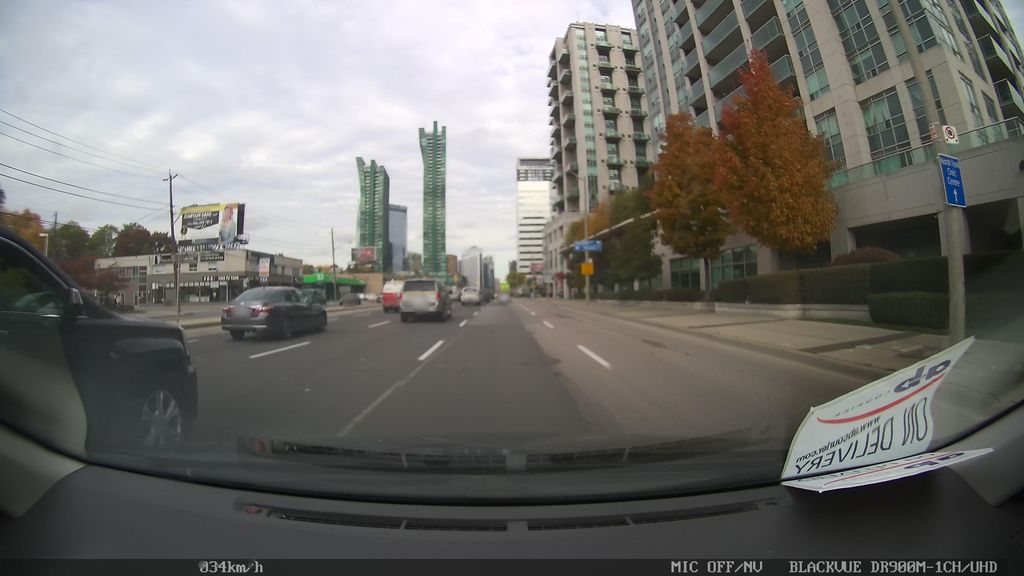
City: toronto